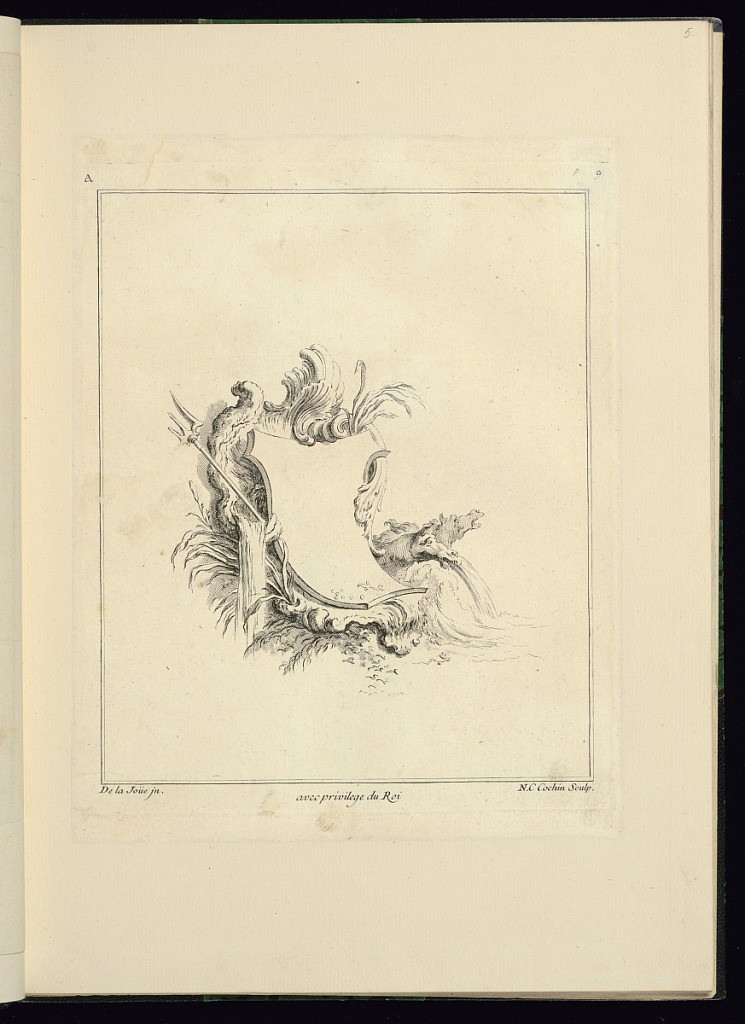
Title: Design for Cartouche Evoking the Sea
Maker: Jacques de Lajoüe, French, 1687–1761
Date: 1740
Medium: Engraving on white laid paper
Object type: Print
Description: Cartouche consisting of references to the sea: a trident (upper left), two horse heads, one with head raised, the other spewing water (lower right).